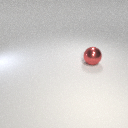
large red metal sphere